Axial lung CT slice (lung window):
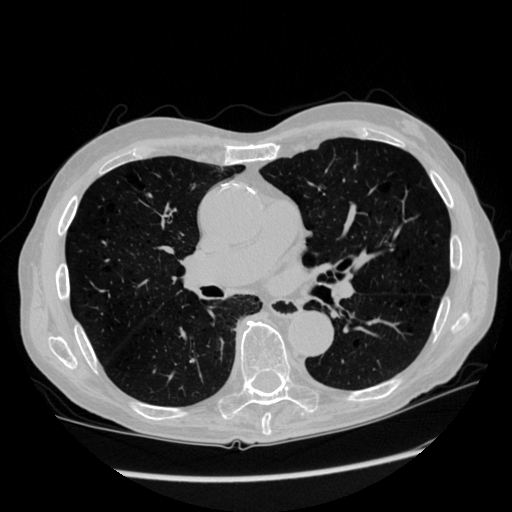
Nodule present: no